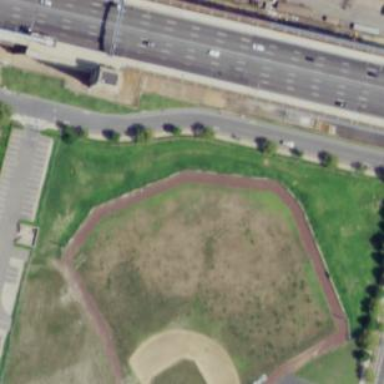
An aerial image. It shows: Baseball pitch for leisure land.